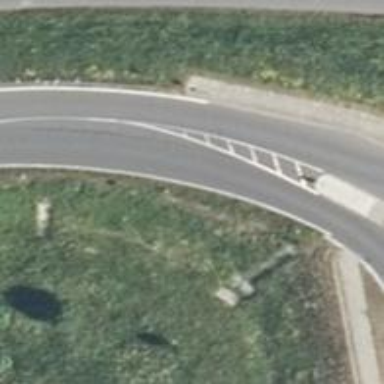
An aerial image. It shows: Motorroad with trunk link.